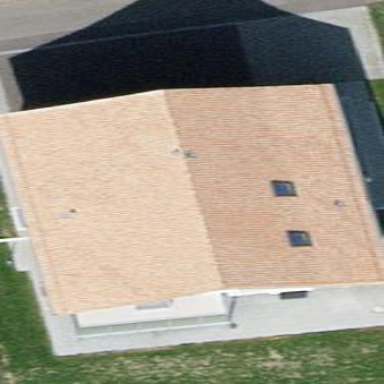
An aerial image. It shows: Detached building with gabled roof.